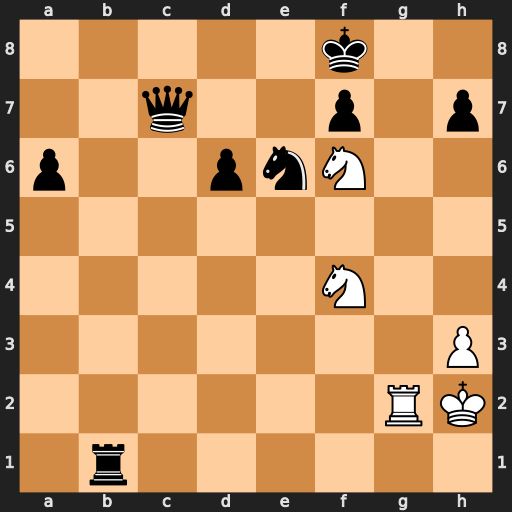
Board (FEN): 5k2/2q2p1p/p2pnN2/8/5N2/7P/6RK/1r6
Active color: w
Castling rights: -
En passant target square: -
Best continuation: Rg8+ Ke7 N4d5#